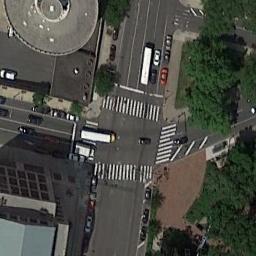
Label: intersection